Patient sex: M
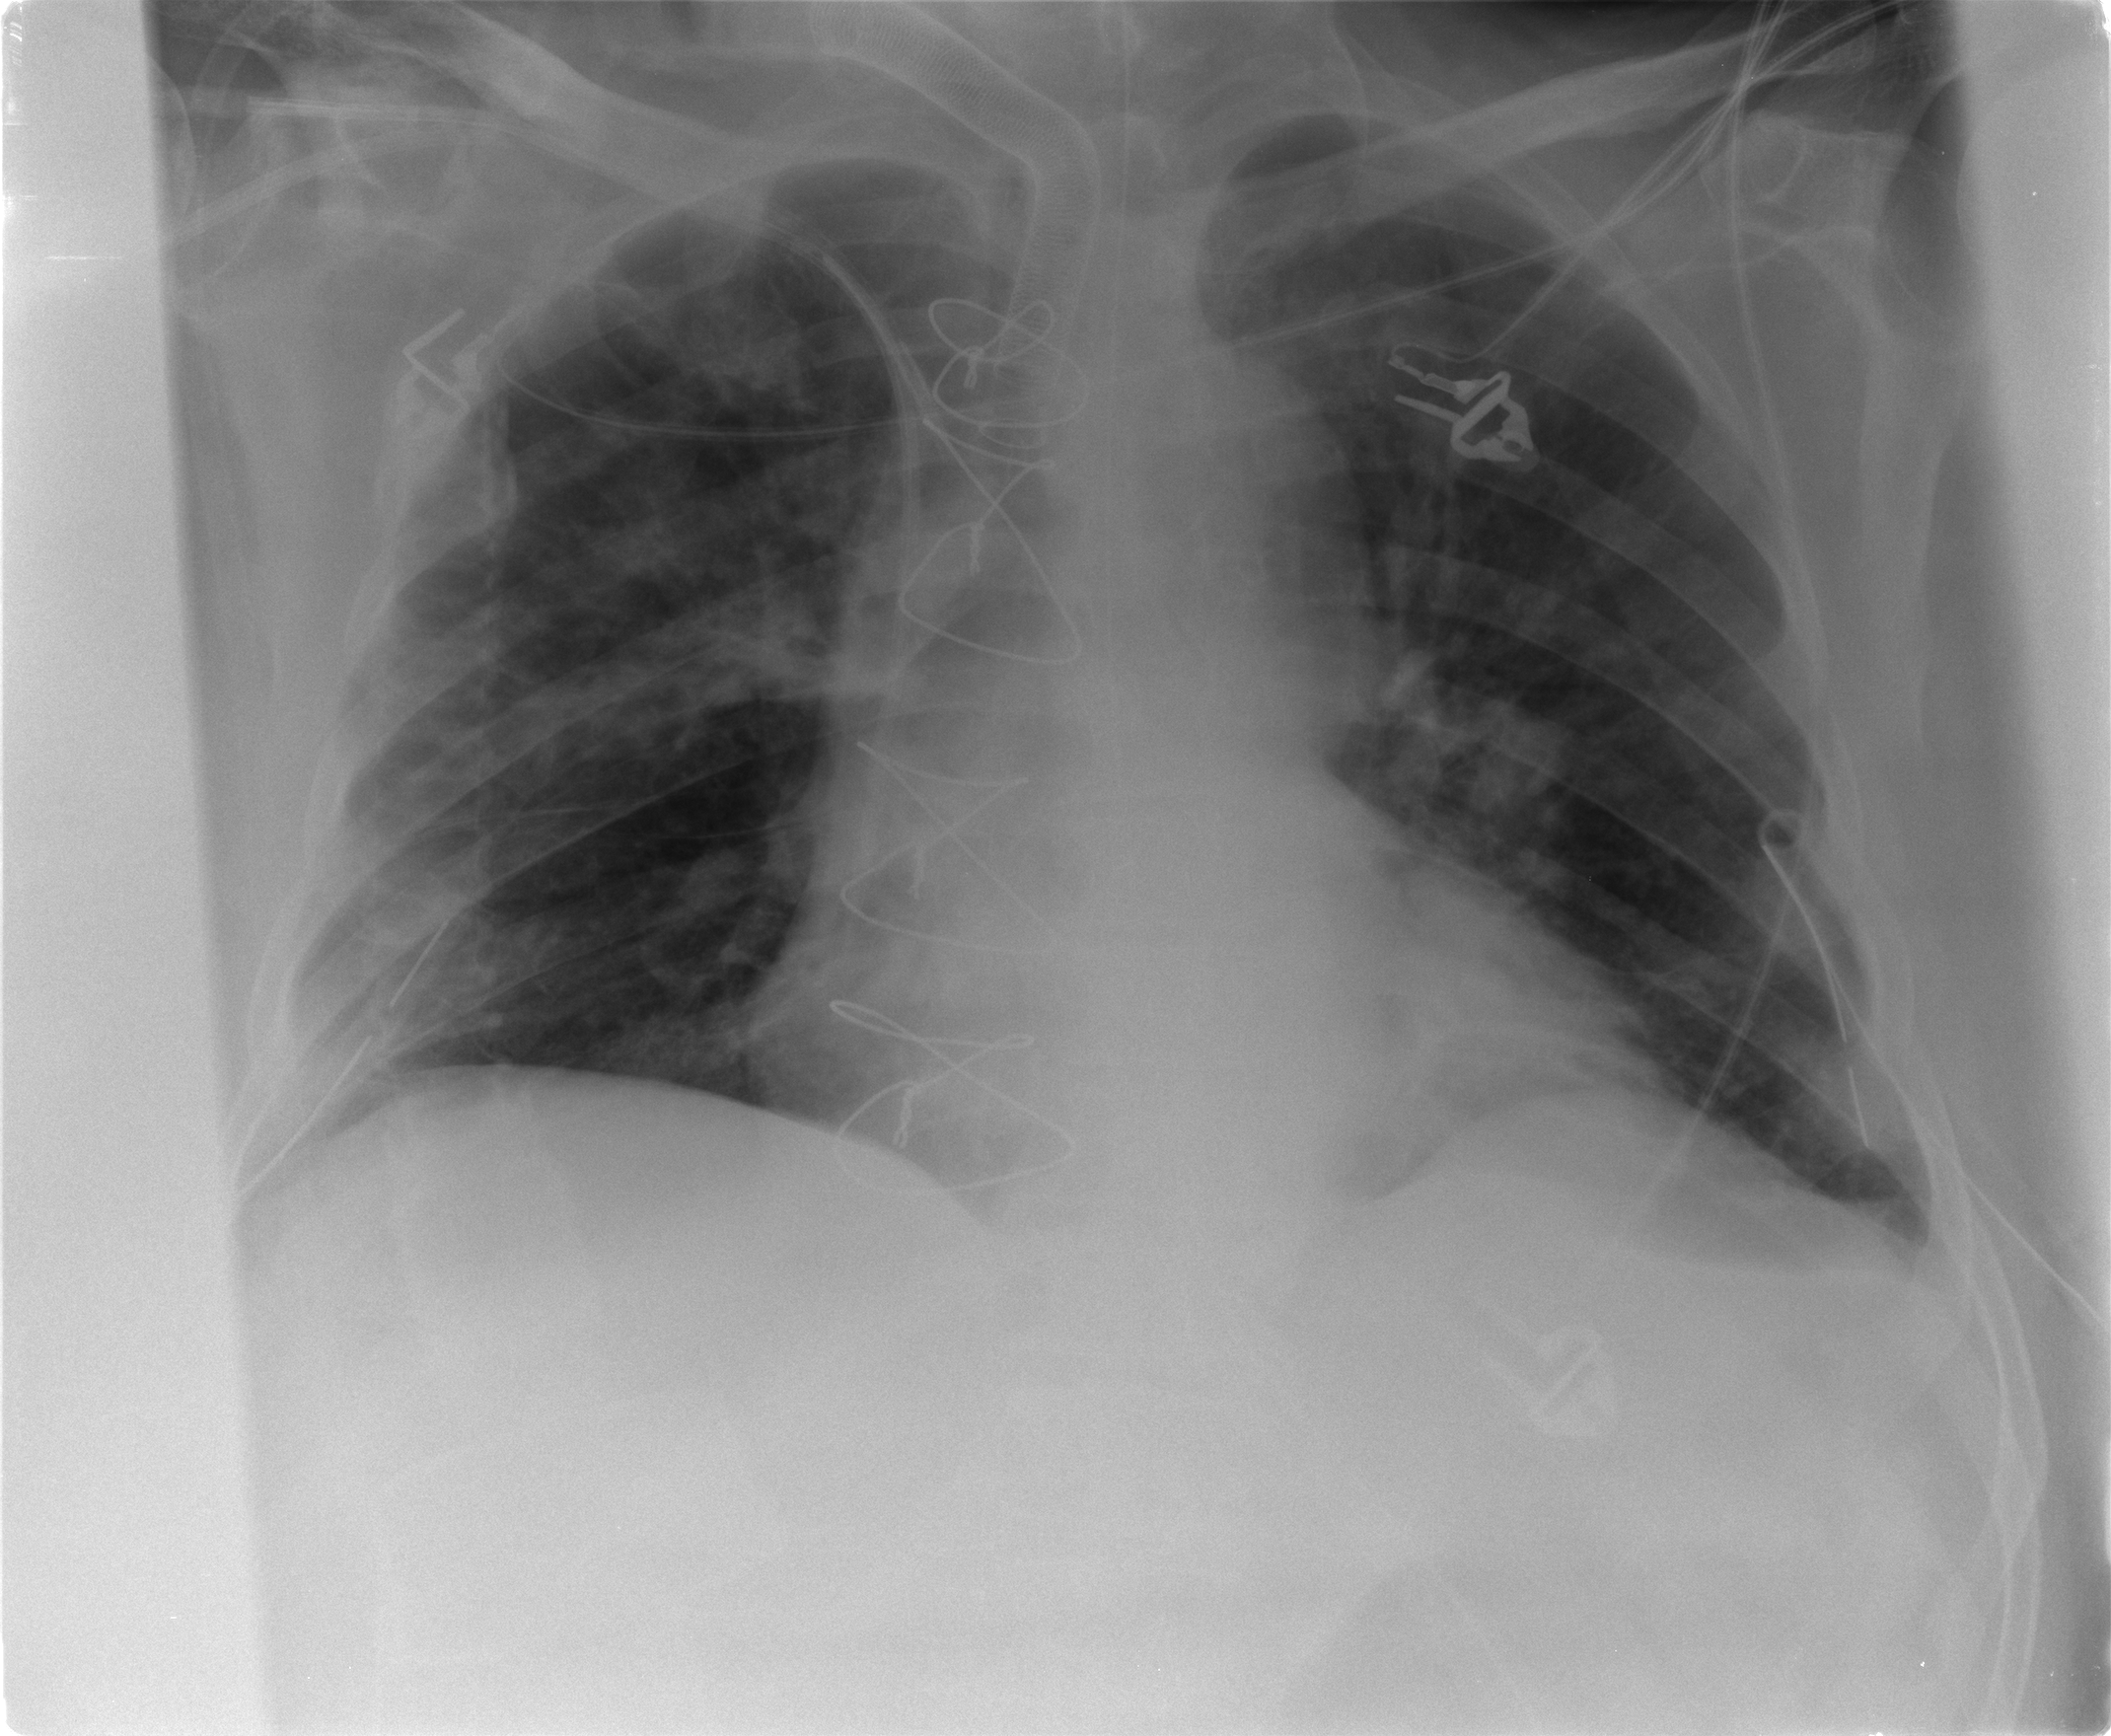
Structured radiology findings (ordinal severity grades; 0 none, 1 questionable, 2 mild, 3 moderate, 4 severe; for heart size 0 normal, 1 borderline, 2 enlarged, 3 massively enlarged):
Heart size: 0
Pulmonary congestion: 2
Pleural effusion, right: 2
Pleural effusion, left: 2
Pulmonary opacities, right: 3
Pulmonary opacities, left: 2
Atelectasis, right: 2
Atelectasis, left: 2